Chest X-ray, PA view. Patient: 40 years old, sex F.
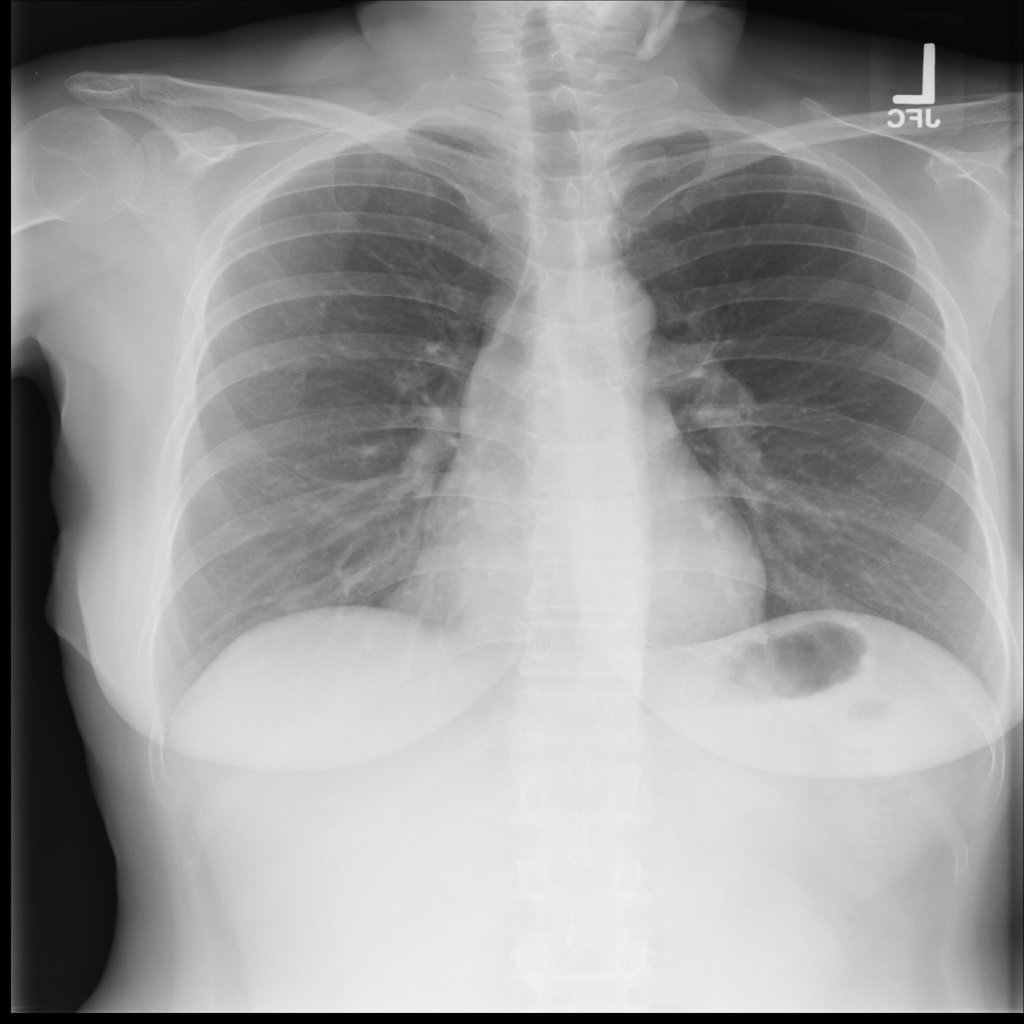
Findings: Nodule